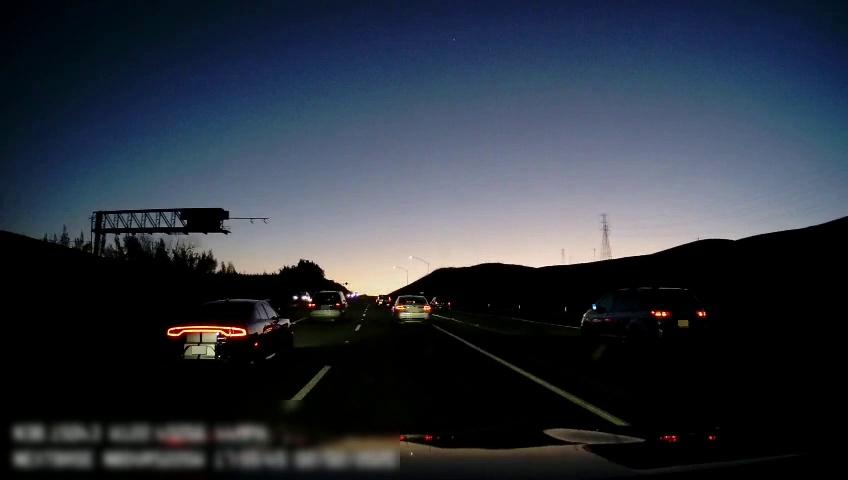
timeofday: Dusk/Dawn/Twilight
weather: Other
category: Drivable Space
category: Drivable Space
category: Vehicles | Car
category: Vehicles | Car
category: Vehicles | Car
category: Vehicles | SUV
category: Vehicles | Car
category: Vehicles | Car
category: Vehicles | Van
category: Lanes | Alternate Lane
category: Lanes | Current Lane
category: Lanes | Current Lane
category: Lanes | Alternate Lane
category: Lanes | Alternate Lane